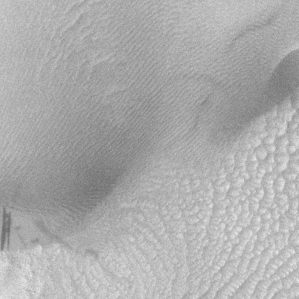
Label: frost